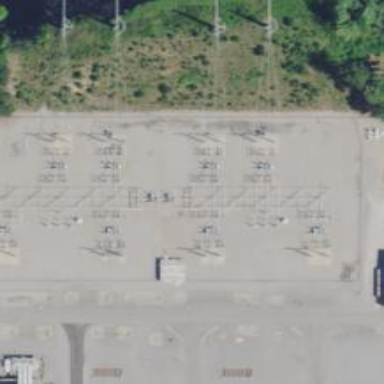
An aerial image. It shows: Switch used for power control.